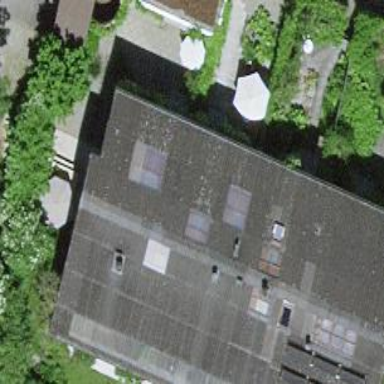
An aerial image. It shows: Residential building.